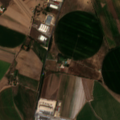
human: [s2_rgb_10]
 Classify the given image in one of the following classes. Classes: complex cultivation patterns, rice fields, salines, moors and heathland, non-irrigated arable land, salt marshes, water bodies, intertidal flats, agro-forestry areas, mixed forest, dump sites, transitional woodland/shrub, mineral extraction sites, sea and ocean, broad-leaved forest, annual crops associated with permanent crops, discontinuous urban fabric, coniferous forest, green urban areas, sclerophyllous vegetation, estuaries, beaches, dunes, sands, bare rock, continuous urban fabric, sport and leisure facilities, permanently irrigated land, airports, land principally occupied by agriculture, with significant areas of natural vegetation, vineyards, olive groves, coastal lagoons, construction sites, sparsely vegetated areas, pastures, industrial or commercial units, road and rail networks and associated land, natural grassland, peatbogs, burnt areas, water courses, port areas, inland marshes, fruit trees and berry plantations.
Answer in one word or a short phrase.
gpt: permanently irrigated land, complex cultivation patterns